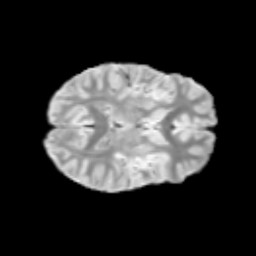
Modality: T2w
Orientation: axial
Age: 11
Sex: male
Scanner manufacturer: siemens
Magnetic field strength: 3 T
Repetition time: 3.8 s
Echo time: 0.07 s